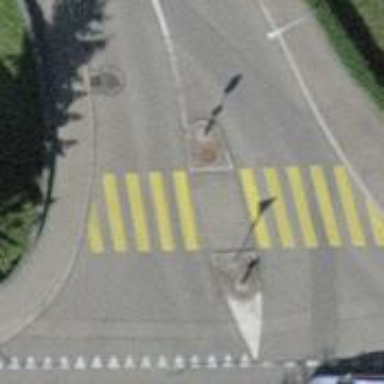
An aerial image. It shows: Uncontrolled crossing with zebra marking and island in the middle.